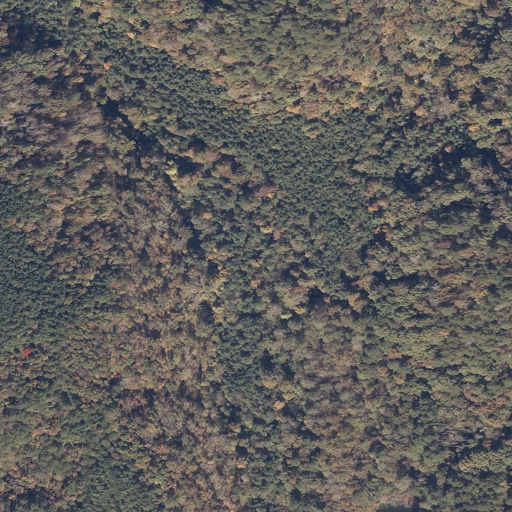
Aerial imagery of valley in Alabama named Porter Hollow containing deciduous forest, woody wetlands, mixed forest, and evergreen forest